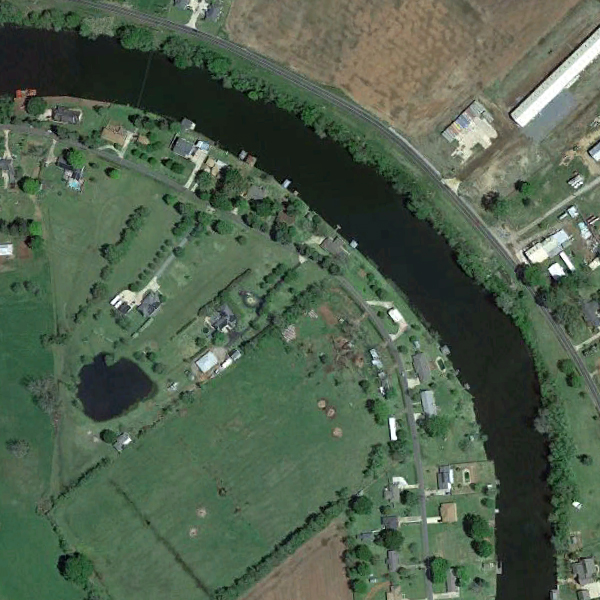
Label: River